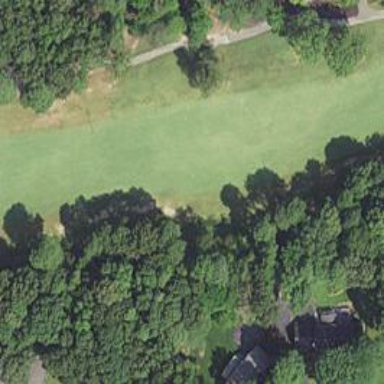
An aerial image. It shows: Golf hole.